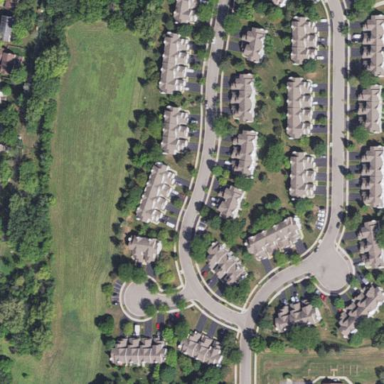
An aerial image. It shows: Residential area within subdivision.